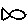
Label: fish